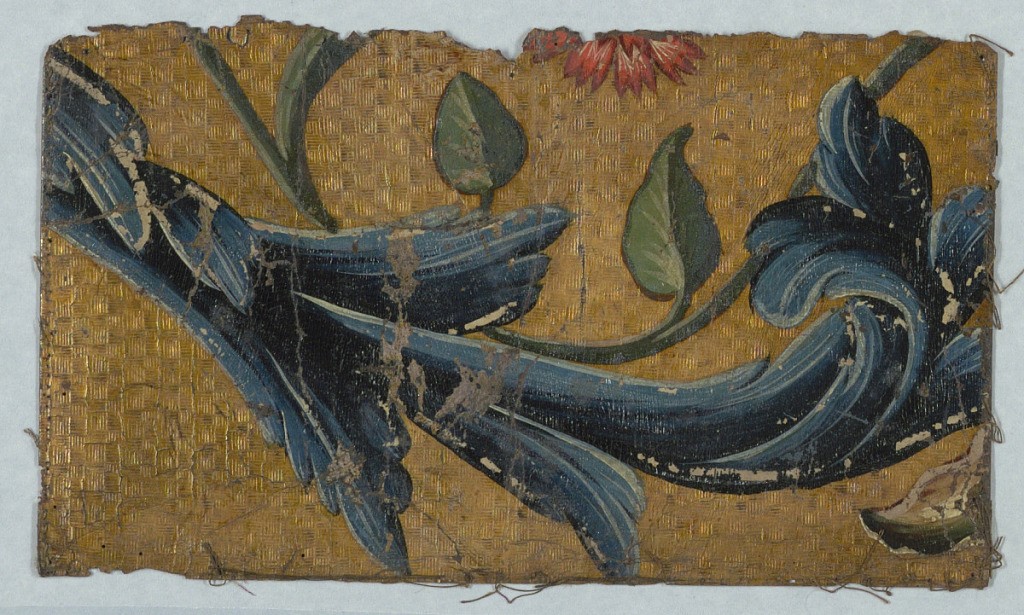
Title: Sidewall
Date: ca. 1700
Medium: Leather, stamped, silvered, painted
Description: Diapered field, varnished silver, scroll of blue foliage, with red carnation. Brightly painted.